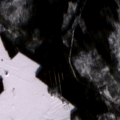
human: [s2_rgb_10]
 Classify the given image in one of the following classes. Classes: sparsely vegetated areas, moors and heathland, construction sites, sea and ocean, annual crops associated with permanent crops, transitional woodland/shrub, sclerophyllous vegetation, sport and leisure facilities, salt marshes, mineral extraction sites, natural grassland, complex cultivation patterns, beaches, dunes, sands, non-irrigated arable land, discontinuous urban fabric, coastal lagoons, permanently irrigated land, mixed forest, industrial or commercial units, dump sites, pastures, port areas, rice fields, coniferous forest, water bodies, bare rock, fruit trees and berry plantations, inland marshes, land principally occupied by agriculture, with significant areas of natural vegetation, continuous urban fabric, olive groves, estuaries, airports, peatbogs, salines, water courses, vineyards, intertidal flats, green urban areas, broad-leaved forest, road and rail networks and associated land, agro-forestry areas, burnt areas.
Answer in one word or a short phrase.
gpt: non-irrigated arable land, coniferous forest, mixed forest